Field crop: maize
Growth stage: 2
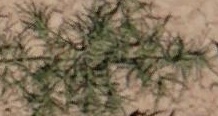
Species: salsola